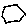
Label: hexagon